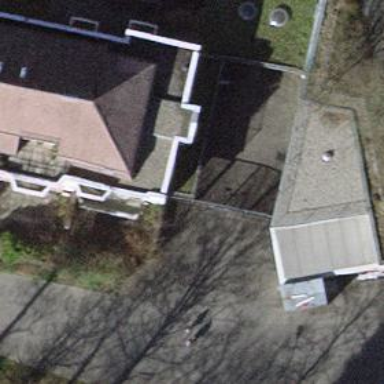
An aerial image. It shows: Gate.